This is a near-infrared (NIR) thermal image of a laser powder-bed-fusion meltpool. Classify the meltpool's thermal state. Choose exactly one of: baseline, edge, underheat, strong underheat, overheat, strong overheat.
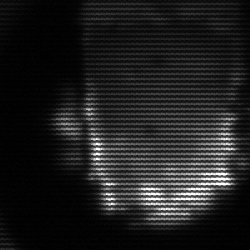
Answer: baseline